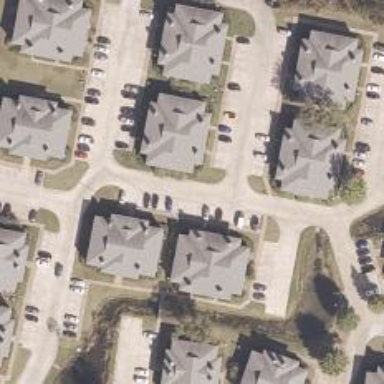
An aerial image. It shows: Living street.